Current action and preconditions to check: trajectory_clear

Your task: For each precondition in the list above, predict whether it will hold at this action.

Consider the current scene as observed from the mobile robot's camera, and analyze the predicted future states of all dynamic agents (e.g., people, animals, vehicles, or any moving entities) within the NEXT SECOND.

IMPORTANT: Only answer "very likely" if you are absolutely certain—based on strong, clear evidence—that a dynamic agent will violate the precondition in the predicted future state. Do NOT answer "very likely" for unlikely, ambiguous, or low-probability risks.

Ask yourself for each precondition: Is there a high probability, with clear and convincing evidence, that the predicted future states of any dynamic agent will interfere with the predicted future state of the currently executing action within the NEXT SECOND, causing that precondition to fail?

Assess the risk level based on these predictions. Use "likely" or "very likely" if motions create a clear risk of interference.

Use "neutral" or "improbable" if agents are nearby but their predicted paths are clearly diverging or non-conflicting.

Failure Risk Categories: "very improbable", "improbable", "neutral", "likely", "very likely"

Answer Format: Output ONLY the probability_of_failure value from these categories: "very improbable", "improbable", "neutral", "likely", "very likely"

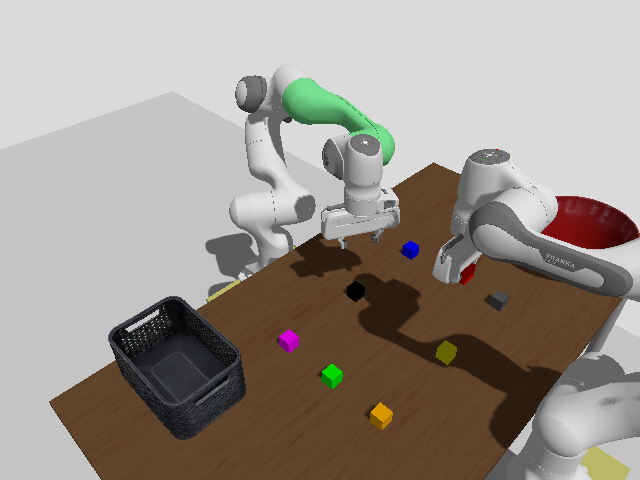

Answer: improbable